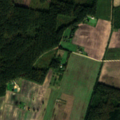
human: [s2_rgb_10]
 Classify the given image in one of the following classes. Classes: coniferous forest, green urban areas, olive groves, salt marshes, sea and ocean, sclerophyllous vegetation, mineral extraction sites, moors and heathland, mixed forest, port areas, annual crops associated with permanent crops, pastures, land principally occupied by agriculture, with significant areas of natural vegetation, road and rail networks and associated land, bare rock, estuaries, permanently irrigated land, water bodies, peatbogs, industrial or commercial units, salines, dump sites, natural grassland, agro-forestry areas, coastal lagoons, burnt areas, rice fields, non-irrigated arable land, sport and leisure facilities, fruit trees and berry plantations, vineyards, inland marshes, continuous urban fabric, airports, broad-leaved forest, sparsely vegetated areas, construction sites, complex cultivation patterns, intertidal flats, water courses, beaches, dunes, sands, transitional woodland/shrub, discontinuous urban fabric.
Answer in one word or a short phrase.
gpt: non-irrigated arable land, land principally occupied by agriculture, with significant areas of natural vegetation, broad-leaved forest, coniferous forest, transitional woodland/shrub